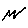
Label: zigzag